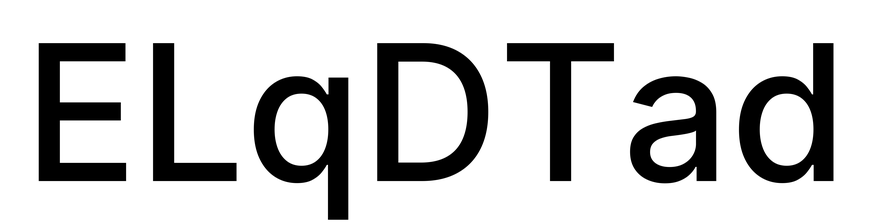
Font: Inter_Medium